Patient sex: F
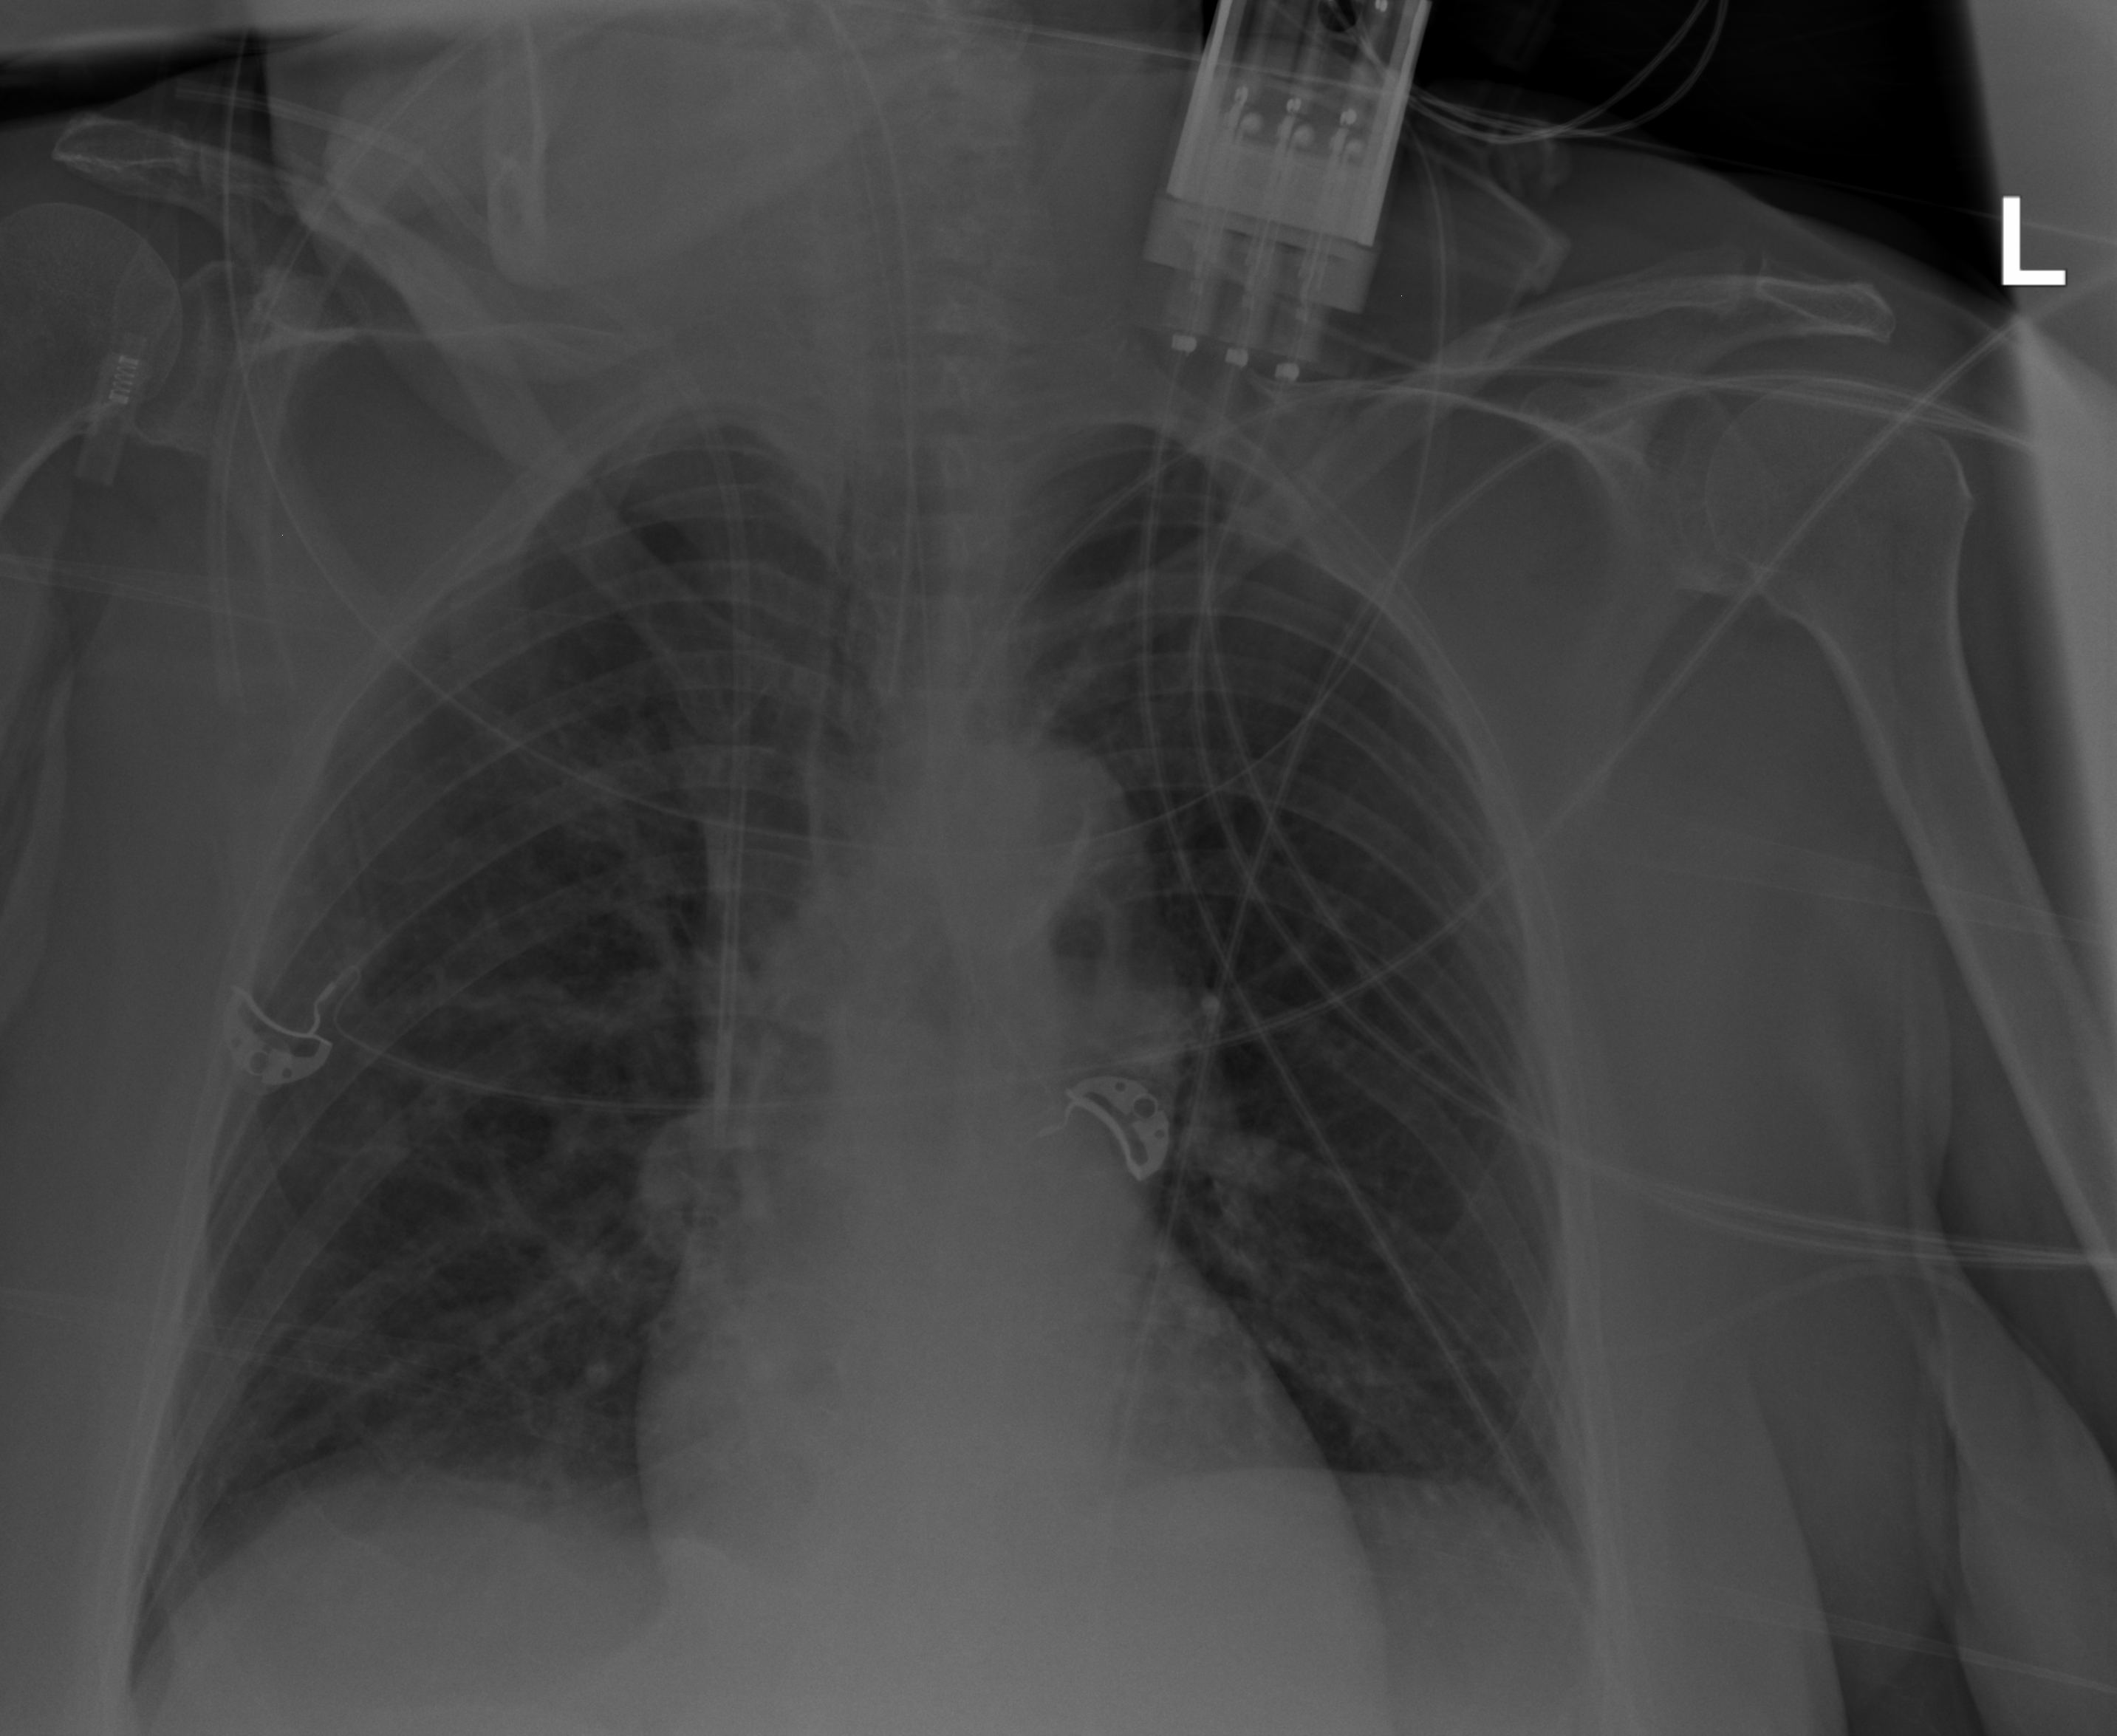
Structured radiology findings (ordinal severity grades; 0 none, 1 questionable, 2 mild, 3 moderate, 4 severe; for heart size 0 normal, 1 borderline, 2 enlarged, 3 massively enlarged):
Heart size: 1
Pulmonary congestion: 2
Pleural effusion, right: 0
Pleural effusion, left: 0
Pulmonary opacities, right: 1
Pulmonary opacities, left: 0
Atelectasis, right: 2
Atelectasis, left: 0